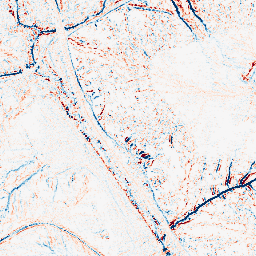
Category: edge_preserving
Decomposition family: median
Decomposition parameters: size: 5
Upsampling method: bicubic_3x
Upsampling parameters: scale: 3
Upsampling scale: 3